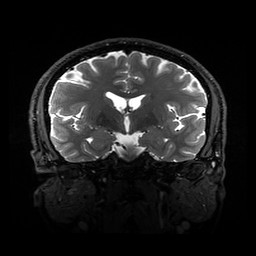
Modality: T2w
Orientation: sagittal